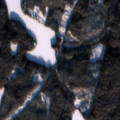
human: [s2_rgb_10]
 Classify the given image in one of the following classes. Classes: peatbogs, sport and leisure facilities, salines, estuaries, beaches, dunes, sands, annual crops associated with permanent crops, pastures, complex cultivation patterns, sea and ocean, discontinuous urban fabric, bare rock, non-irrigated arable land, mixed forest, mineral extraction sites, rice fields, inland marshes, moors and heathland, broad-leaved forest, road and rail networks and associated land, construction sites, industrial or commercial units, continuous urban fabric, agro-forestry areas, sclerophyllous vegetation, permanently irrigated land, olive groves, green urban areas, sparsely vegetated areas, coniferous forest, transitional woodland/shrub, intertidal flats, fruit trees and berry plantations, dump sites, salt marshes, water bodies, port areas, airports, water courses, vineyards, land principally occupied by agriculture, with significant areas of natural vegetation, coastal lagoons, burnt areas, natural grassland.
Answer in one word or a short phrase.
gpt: coniferous forest, water bodies